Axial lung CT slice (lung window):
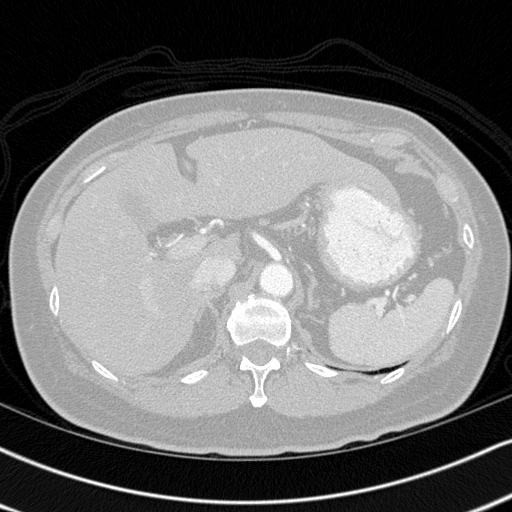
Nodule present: no